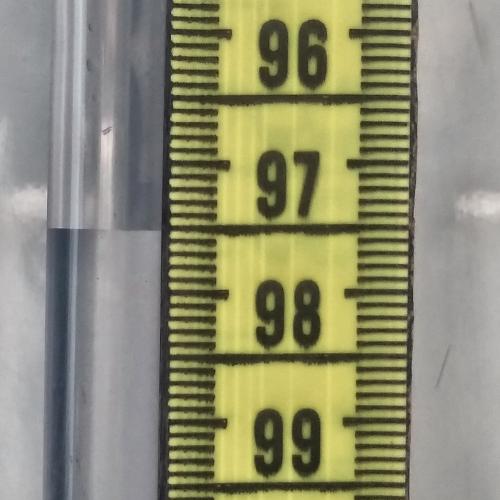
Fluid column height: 97.5 cm